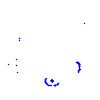
Particle: proton